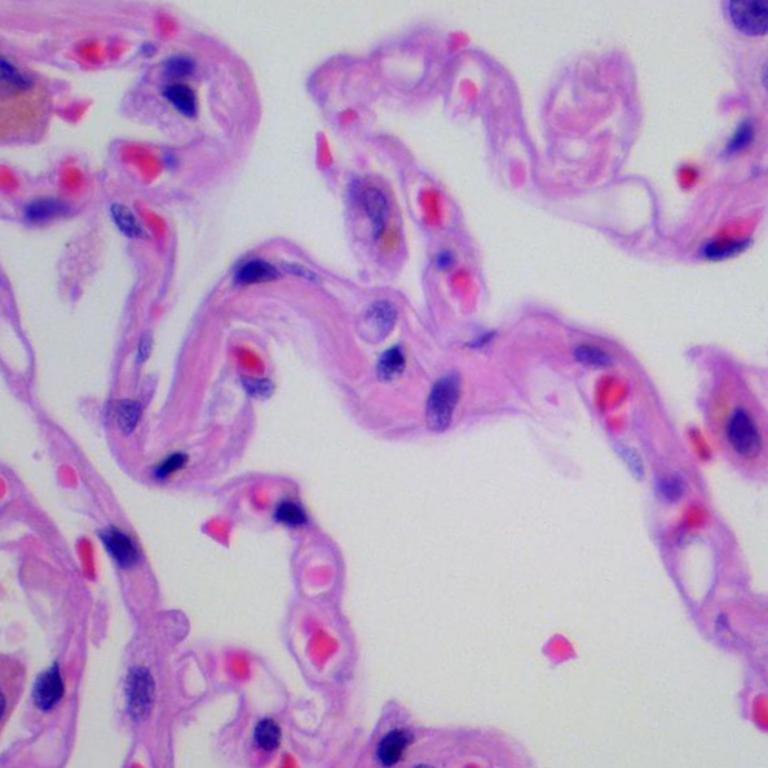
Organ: lung
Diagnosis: benign